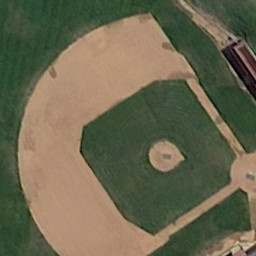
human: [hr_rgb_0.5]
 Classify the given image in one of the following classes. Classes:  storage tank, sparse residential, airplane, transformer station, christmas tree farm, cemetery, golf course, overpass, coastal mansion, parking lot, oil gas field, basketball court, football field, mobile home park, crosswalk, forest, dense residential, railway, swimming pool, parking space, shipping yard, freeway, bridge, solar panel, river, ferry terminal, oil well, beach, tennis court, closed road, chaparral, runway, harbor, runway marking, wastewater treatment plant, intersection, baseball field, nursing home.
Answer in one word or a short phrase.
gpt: baseball field